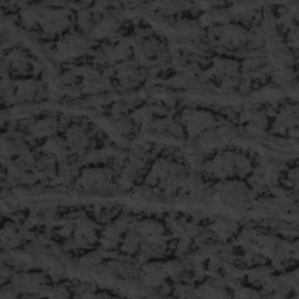
Label: frost